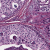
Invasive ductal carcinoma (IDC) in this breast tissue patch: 0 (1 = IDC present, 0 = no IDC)